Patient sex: M
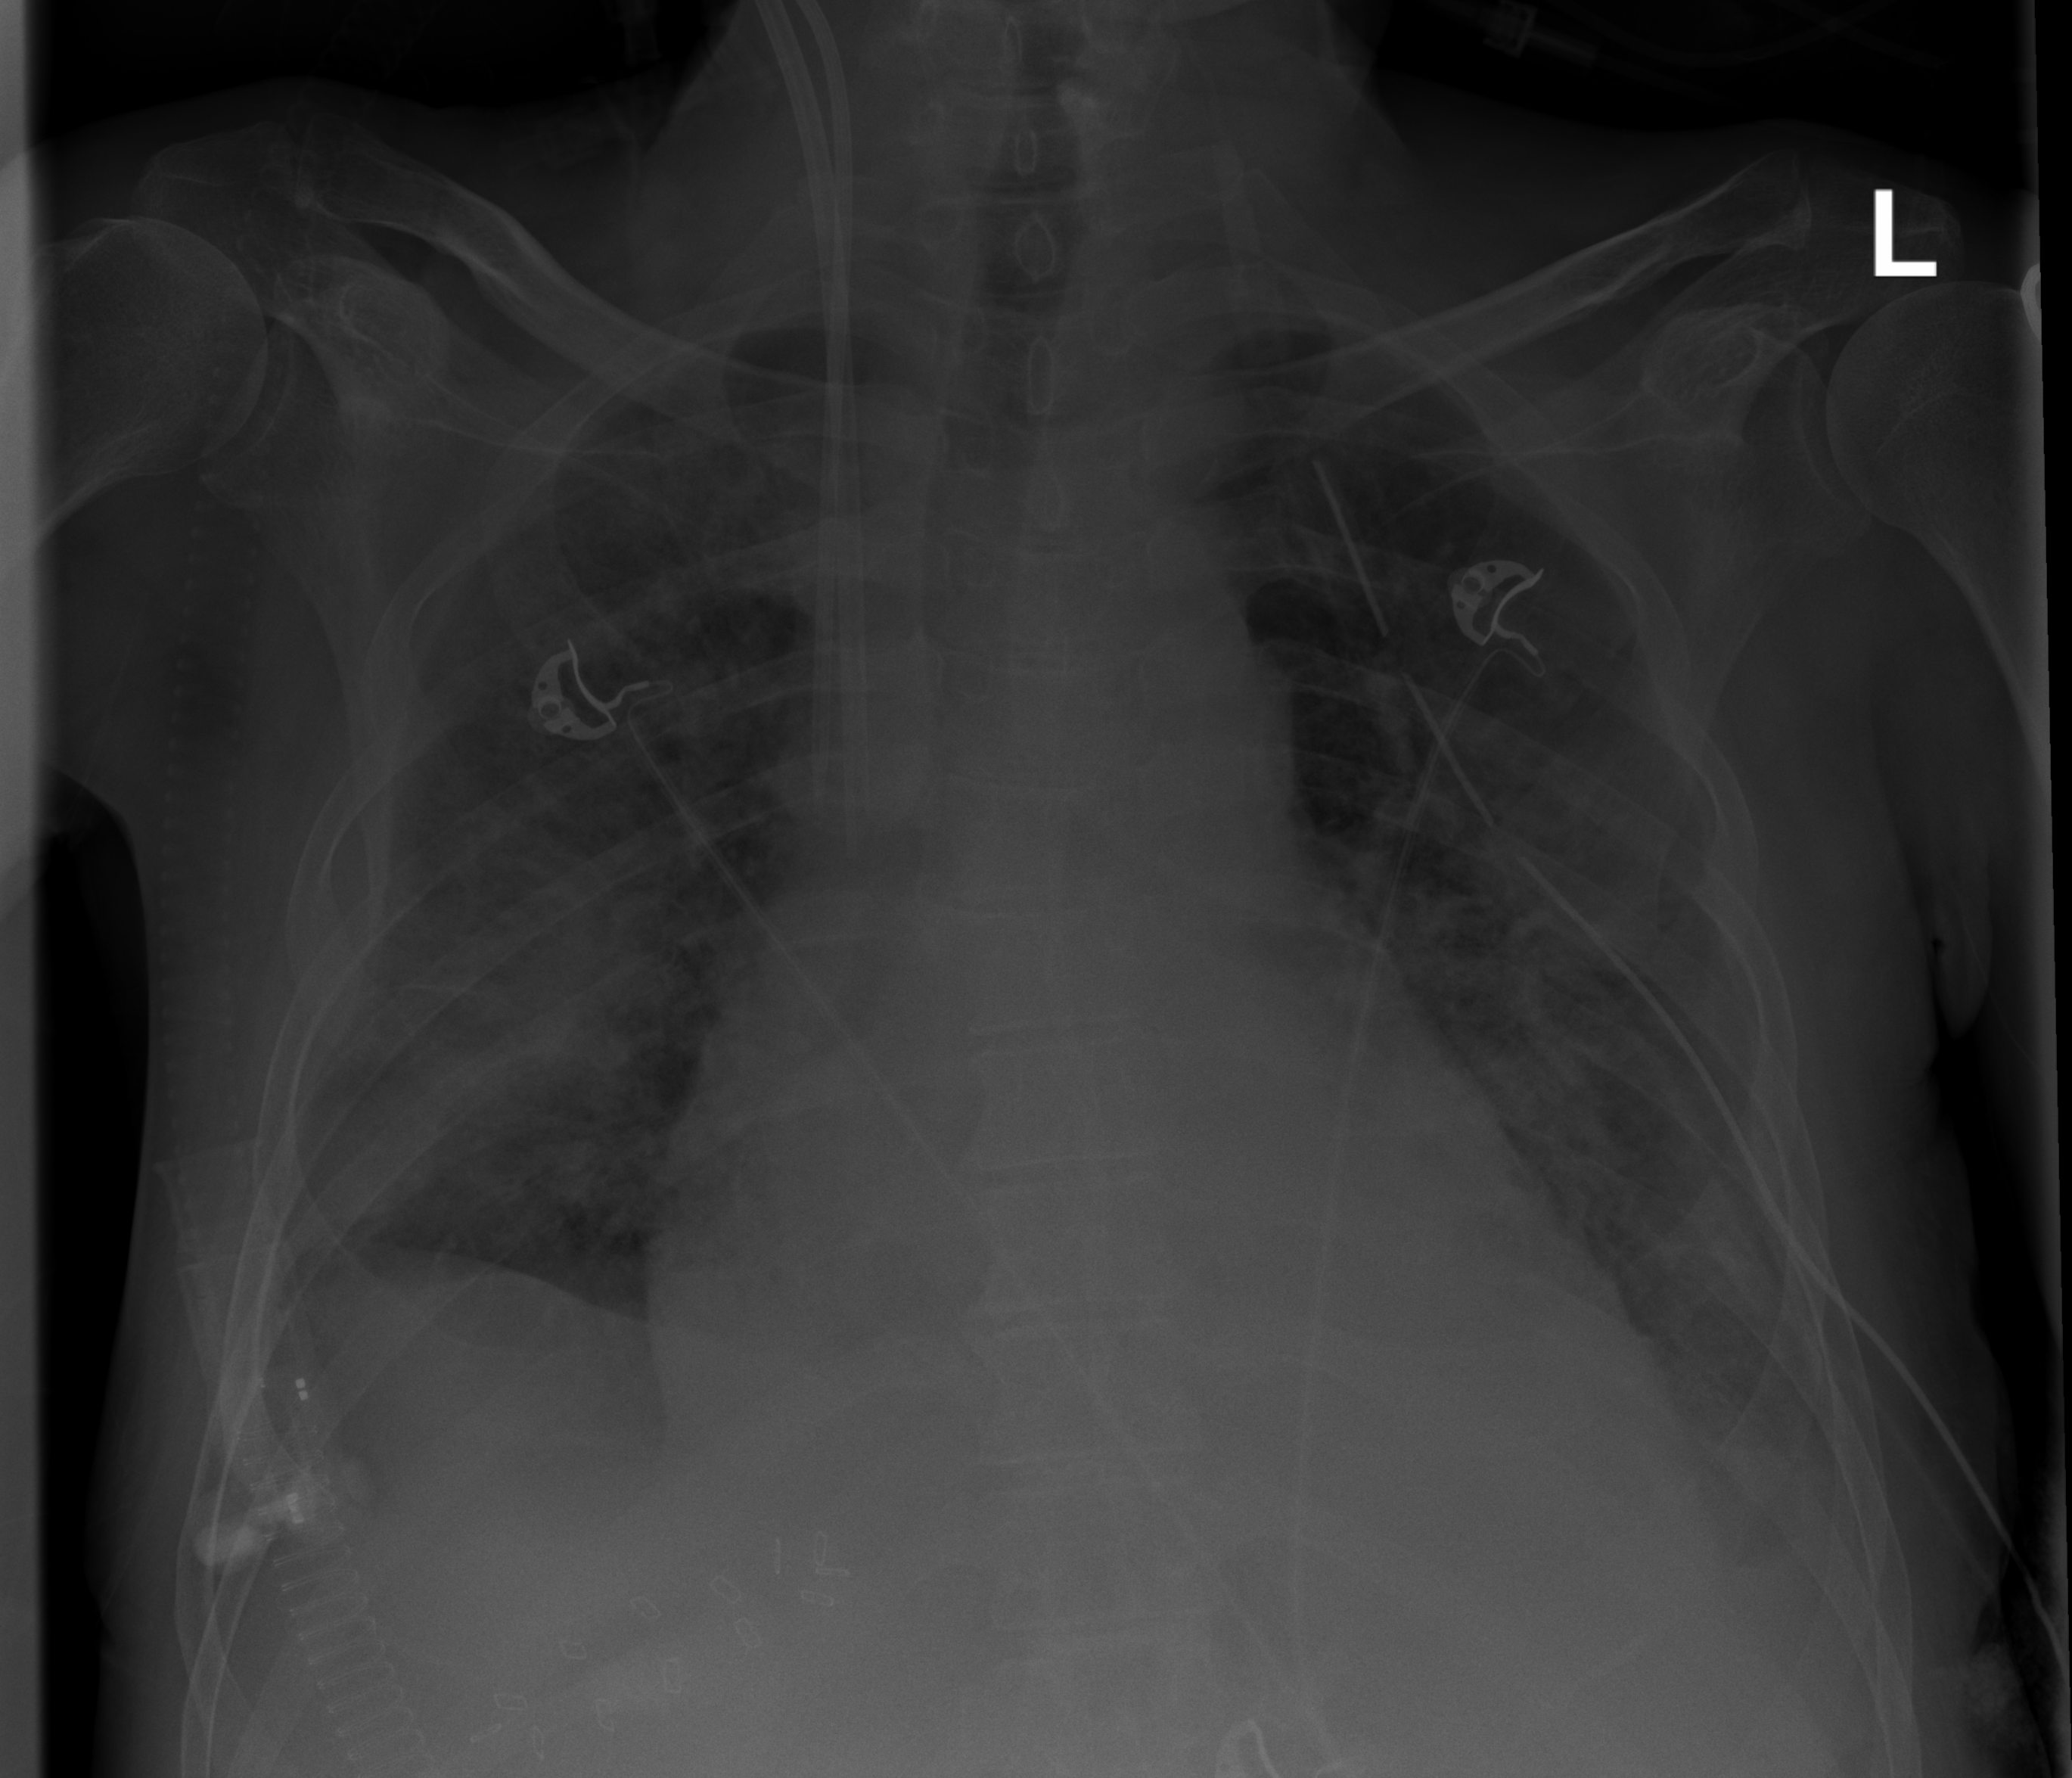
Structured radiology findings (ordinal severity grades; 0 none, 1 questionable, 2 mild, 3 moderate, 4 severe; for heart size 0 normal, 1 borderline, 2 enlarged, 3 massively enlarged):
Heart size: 2
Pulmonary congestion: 2
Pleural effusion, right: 2
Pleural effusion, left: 2
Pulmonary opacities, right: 3
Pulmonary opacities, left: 2
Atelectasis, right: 3
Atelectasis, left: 2